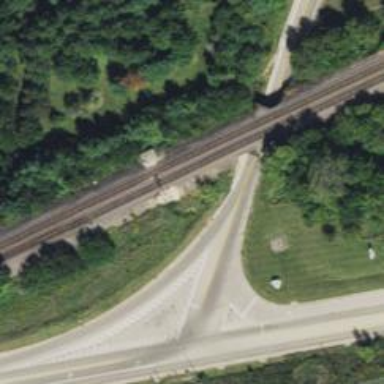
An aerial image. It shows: Railroad crossover.